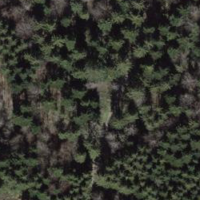
EUNIS habitat code: 43
Species observed at this site:
Alnus glutinosa